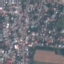
Label: Residential